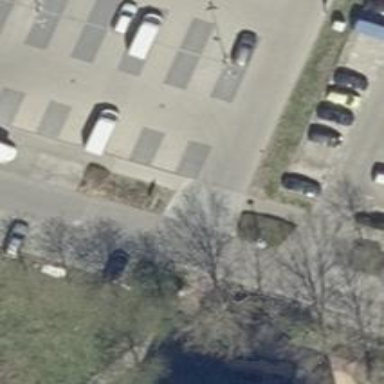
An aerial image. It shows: Sidewalk along the footway.